Question: Disclaimer: My "due diligence search" prior to posting was fruitless, mostly because I'm not sure how to word this problem. Please redirect me if this is an old question.
I have two sheets, each with a set of group names and their associated scores. The first sheet contains a full list of (unique) group names with scores, and the second sheet contains a subset of those same group names with different scores. I'd like to make a third sheet with one column of all group names, and their respective scores in the next two columns. Please see the image below

Ideally, I'd like to use Google Sheets, but I think Excel may be better suited for this...which I can deal with. Thank you for any suggestions.
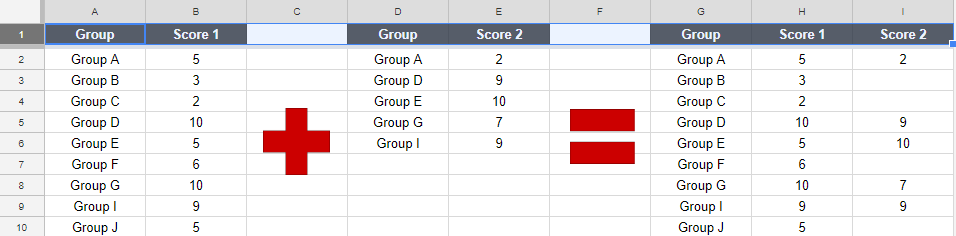
Answer: Easy in Sheets if prepared to insert a new ColumnE:
'''
=query({A1:C99;D1:F99},"select Col1, sum(Col2), sum(Col3) where Col1 is not NULL group by Col1")
'''
(Adjust column labels to suit.)